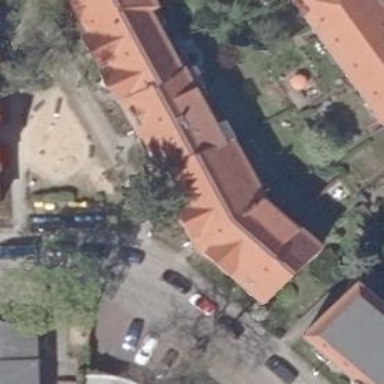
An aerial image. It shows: Residential building with hipped roof covered in red roof tiles.